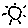
Label: sun